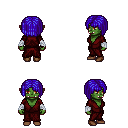
a pixel art fantasy rpg character, female body template, orc, green skin, red robe, white pants, blue pageboy hairstyle, white cloth bandages, brown shoes, four views (front, back, left, right), 2x2 character sprite sheet, small pixel art, hard edges, no anti-aliasing